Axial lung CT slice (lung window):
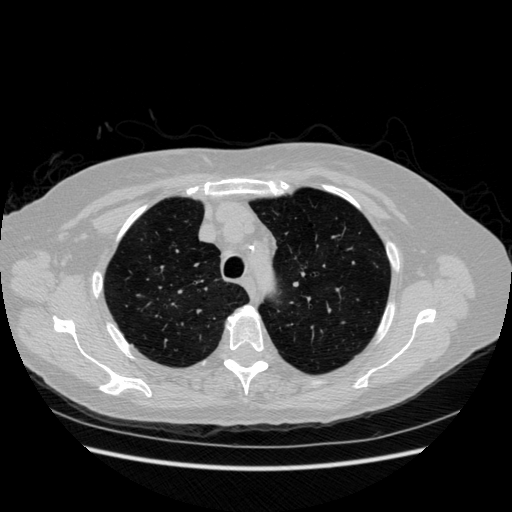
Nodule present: no